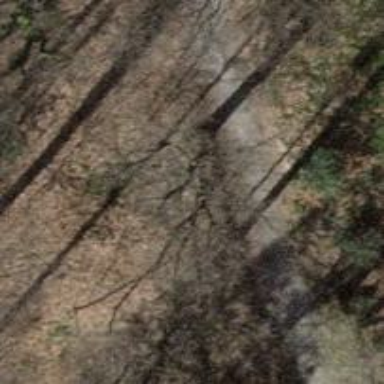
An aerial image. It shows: Track with grade2 fine gravel surface. The trail visibility is excellent.